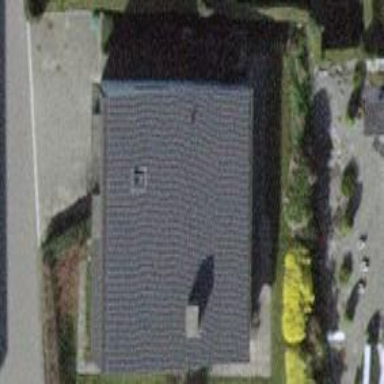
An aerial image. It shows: Detached building.